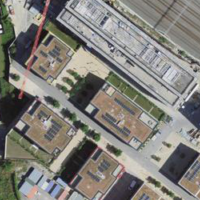
EUNIS habitat code: 54
Species observed at this site:
Papaver rhoeas